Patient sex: M
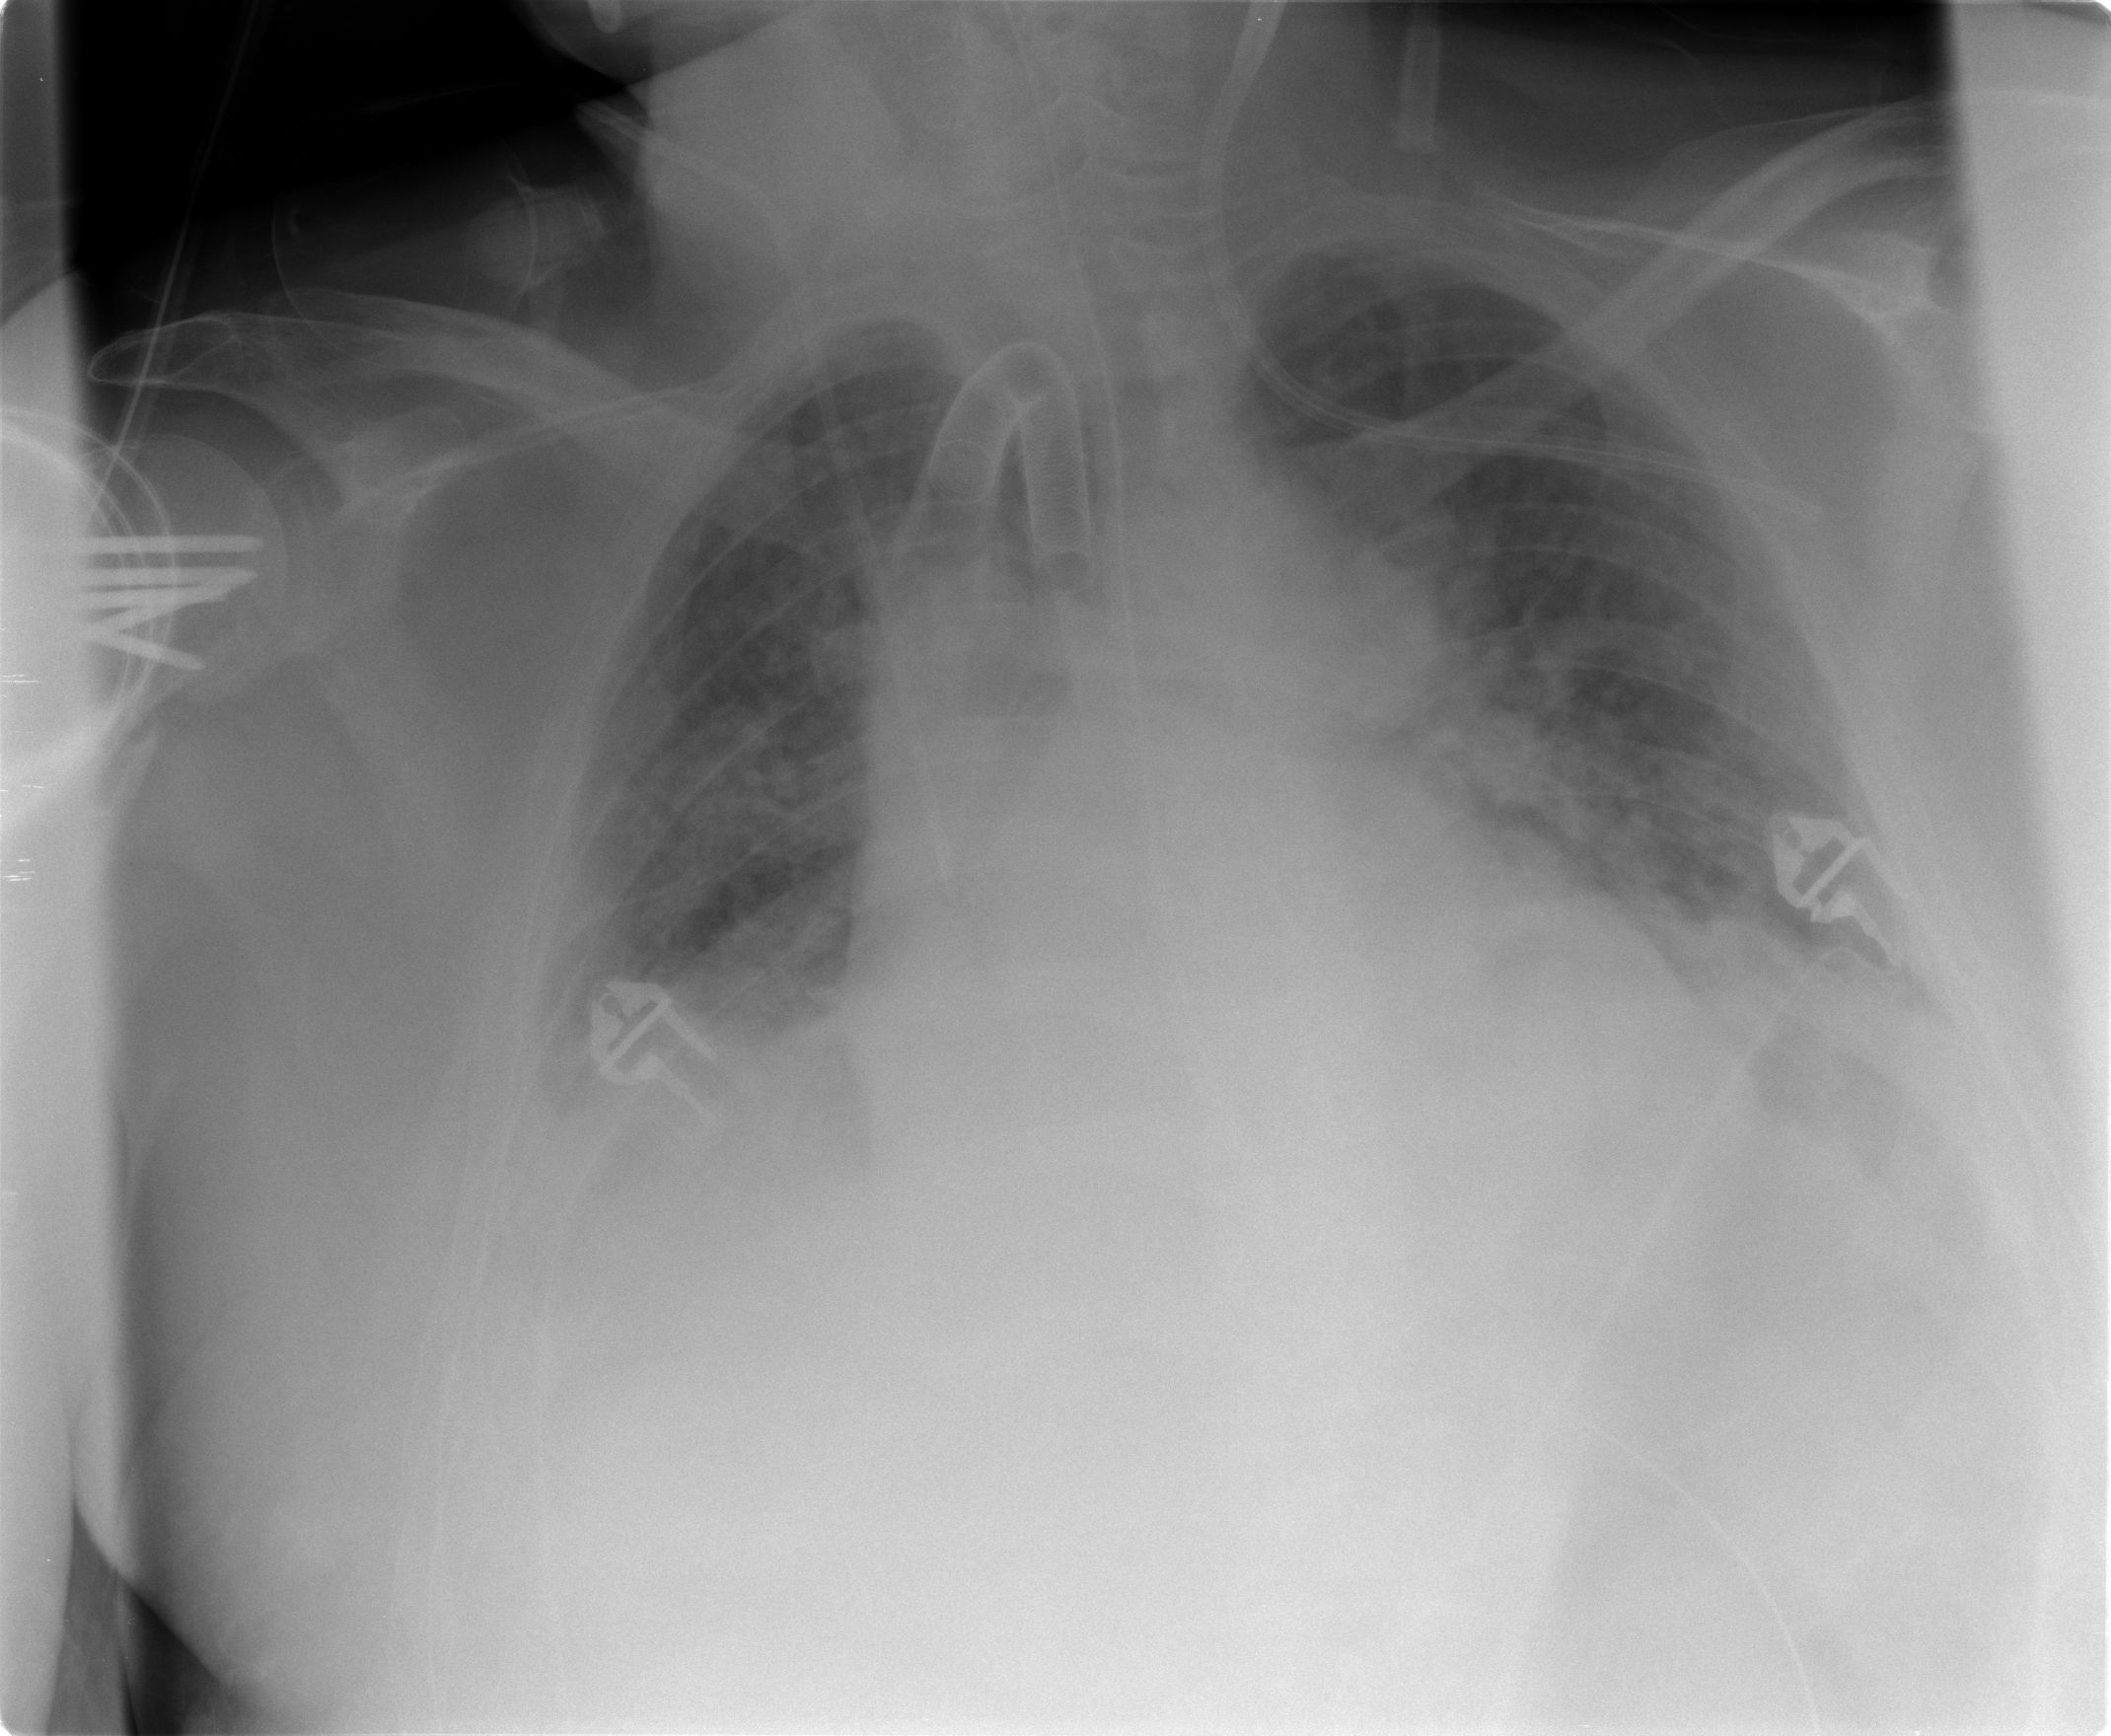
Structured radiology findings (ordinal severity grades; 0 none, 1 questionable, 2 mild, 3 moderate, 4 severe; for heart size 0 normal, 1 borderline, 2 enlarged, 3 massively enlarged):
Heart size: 2
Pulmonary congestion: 2
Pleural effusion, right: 2
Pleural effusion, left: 2
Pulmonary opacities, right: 3
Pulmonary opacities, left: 3
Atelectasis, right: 3
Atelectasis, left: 3